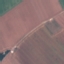
Label: AnnualCrop